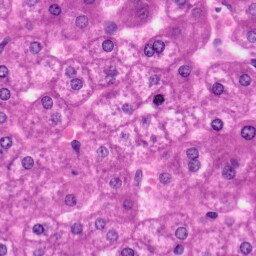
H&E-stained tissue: Liver